Question: I'm trying to install Rust on the Windows Subsystem for Linux (WSL) by running the following command which is provided officially <URL>:
> 'curl https://sh.rustup.rs -sSf | sh'
I've installed Ubuntu from the Microsoft Store.
The problem is that the fails with 5 similar errors:
> error: could not rename component file from '/home/thesdev/.rustup/tmp/glf5z1z643ehld0x_dir/bk' to '/home/thesdev/.rustup/toolchains/stable-x86_64-unknown-linux-gnu/share/man'...error: failed to install component: 'rust-docs-x86_64-unknown-linux-gnu', detected conflict: '"share/doc/rust/html"'

Screenshot is from VS Code. Trying it in the Ubuntu application results in the same errors.
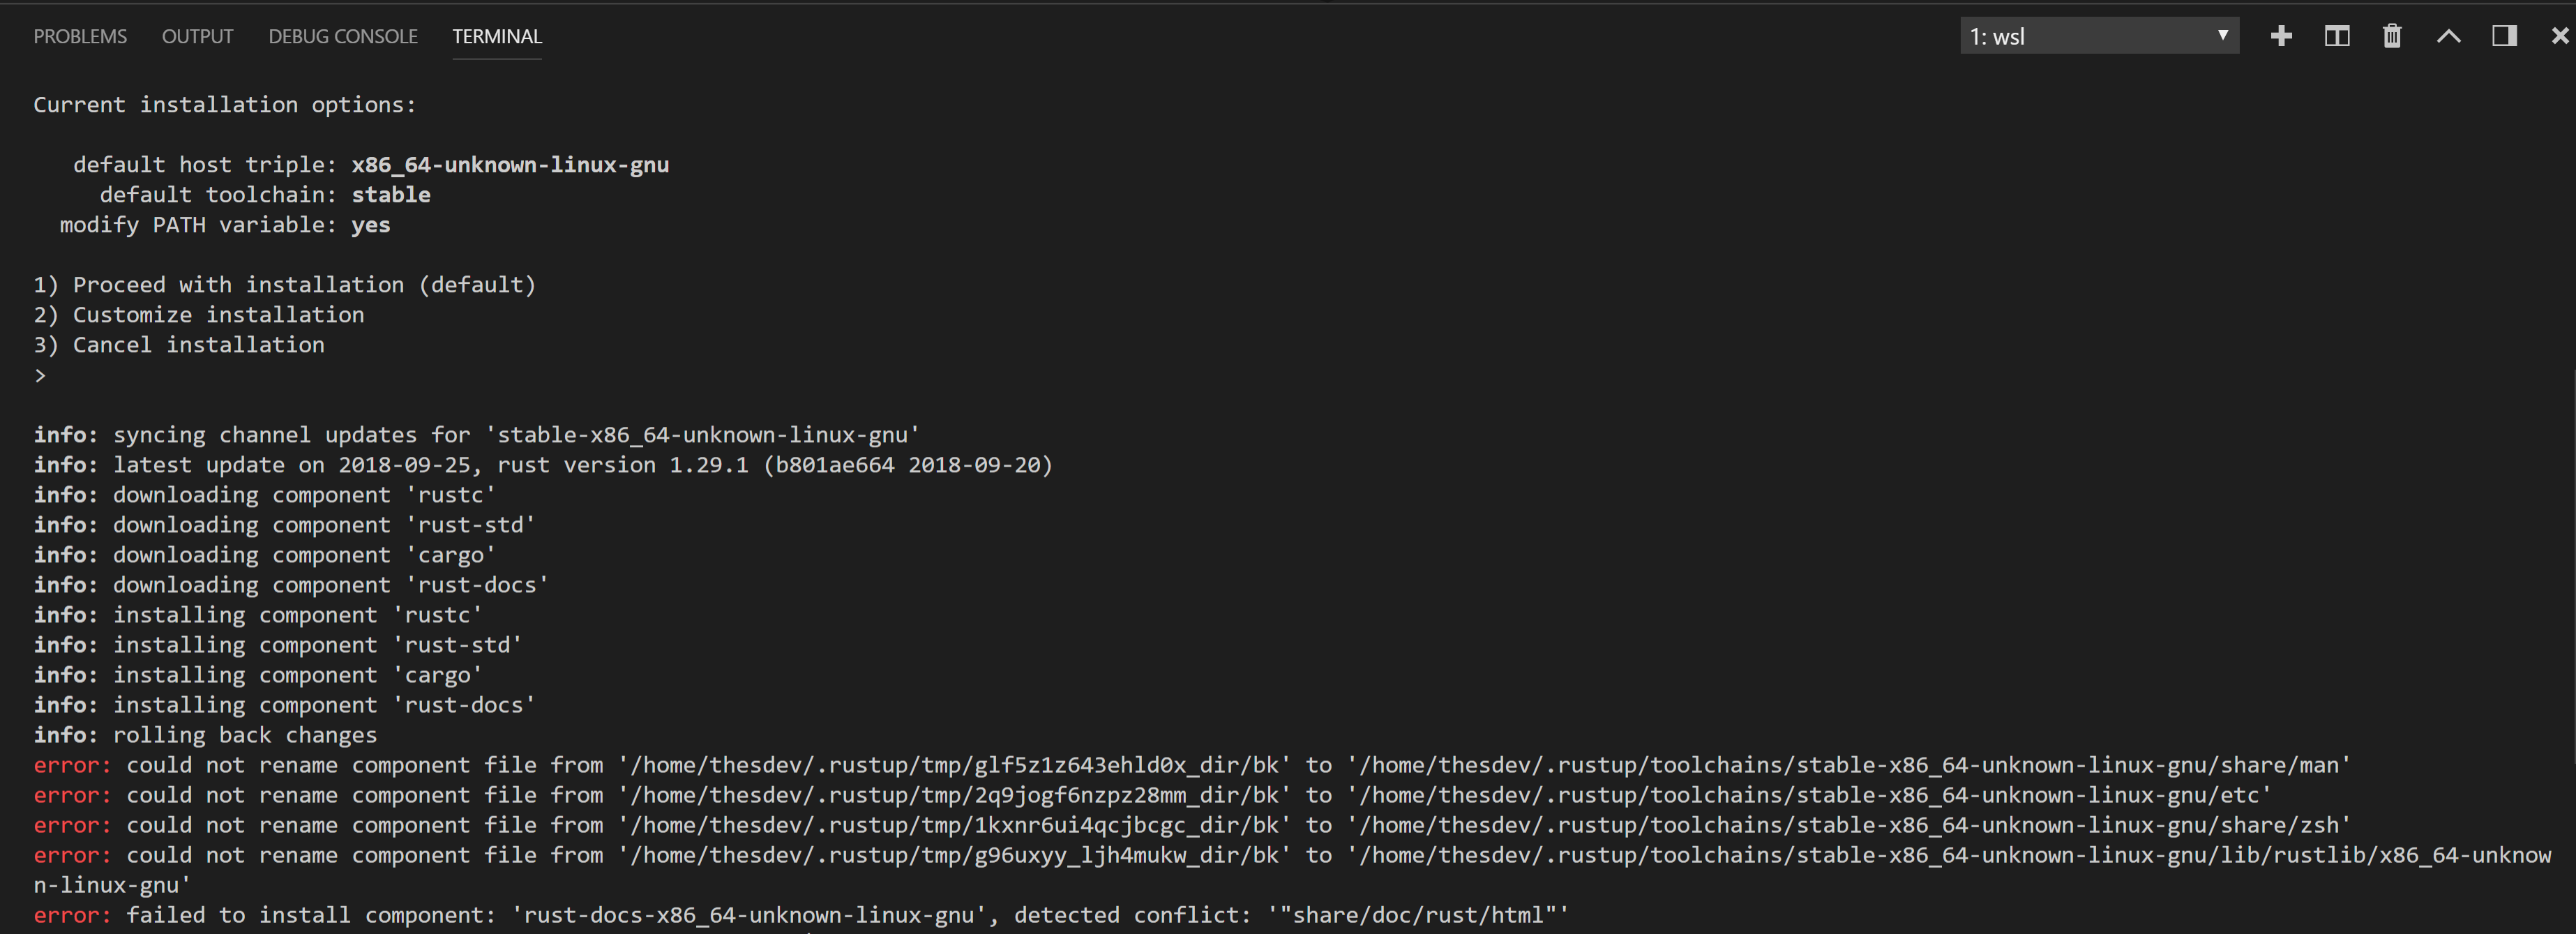
Answer: It seems that adding sudo to the start of the command does the trick.